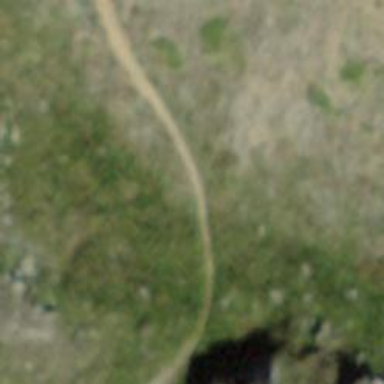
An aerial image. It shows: Path with excellent visibility for trail.